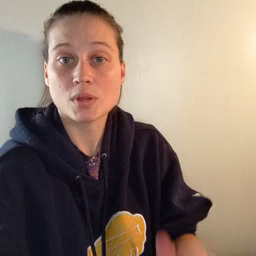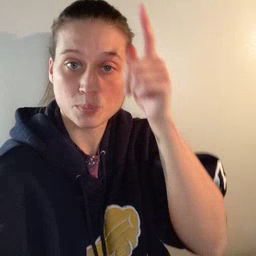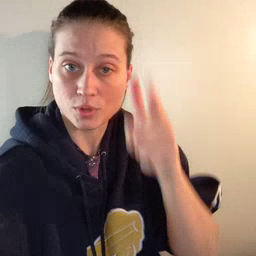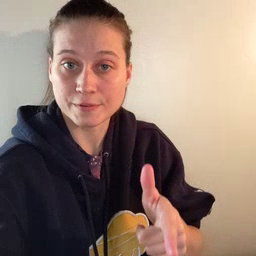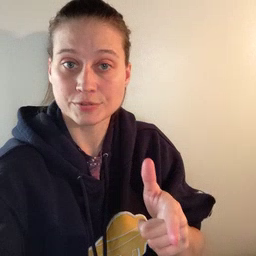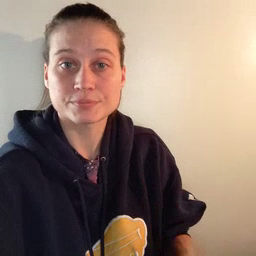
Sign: brother